Field crop: maize
Growth stage: 2
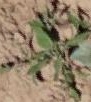
Species: atriplex